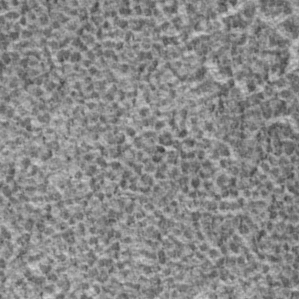
Label: frost